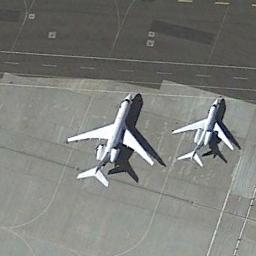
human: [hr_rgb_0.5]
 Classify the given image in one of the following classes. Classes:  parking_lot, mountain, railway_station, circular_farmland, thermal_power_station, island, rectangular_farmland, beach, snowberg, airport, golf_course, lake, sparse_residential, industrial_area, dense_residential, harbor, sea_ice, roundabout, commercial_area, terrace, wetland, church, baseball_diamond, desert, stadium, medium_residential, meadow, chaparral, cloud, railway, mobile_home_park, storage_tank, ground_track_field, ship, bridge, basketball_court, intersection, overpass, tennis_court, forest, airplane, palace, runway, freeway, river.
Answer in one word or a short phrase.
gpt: airplane